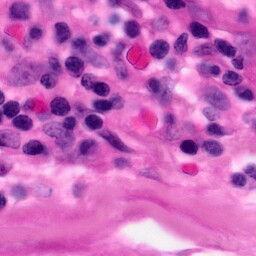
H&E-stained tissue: Pancreatic